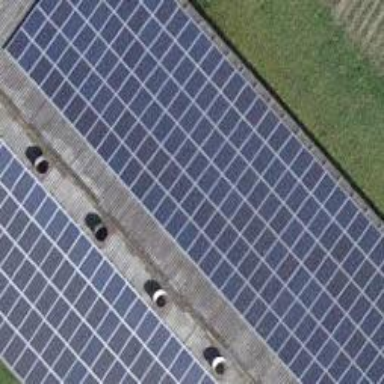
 consisting of solar photovoltaic panels."